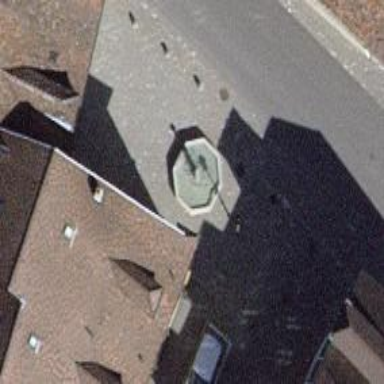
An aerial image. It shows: Fountain.